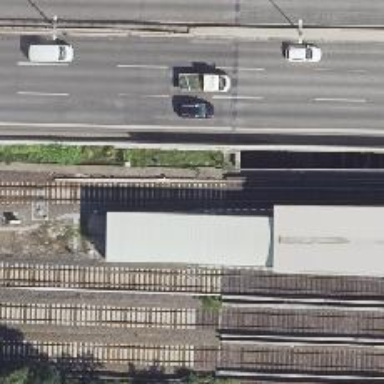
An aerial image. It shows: Light rail railway line with electrified rails.